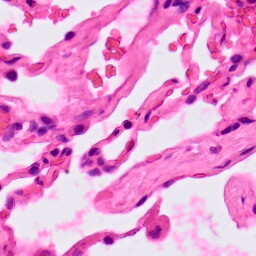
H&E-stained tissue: Lung